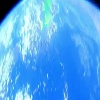
Label: water